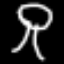
Label: mushroom